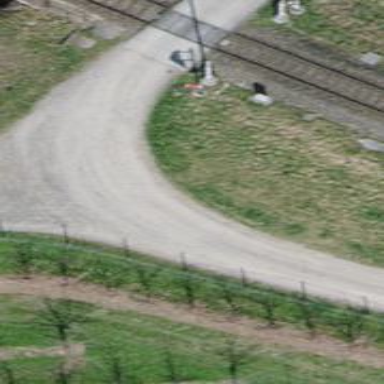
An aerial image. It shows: Compacted track road.